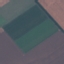
Land use / land cover class: AnnualCrop